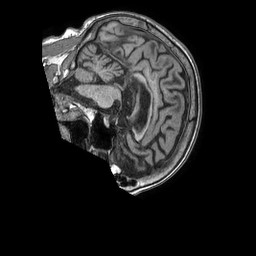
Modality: T1w
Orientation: sagittal
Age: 80
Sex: female
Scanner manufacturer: philips
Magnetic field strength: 1.5 T
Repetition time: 0.007675 s
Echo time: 0.003492 s